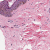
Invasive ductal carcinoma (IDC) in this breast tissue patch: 0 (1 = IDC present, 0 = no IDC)